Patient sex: F
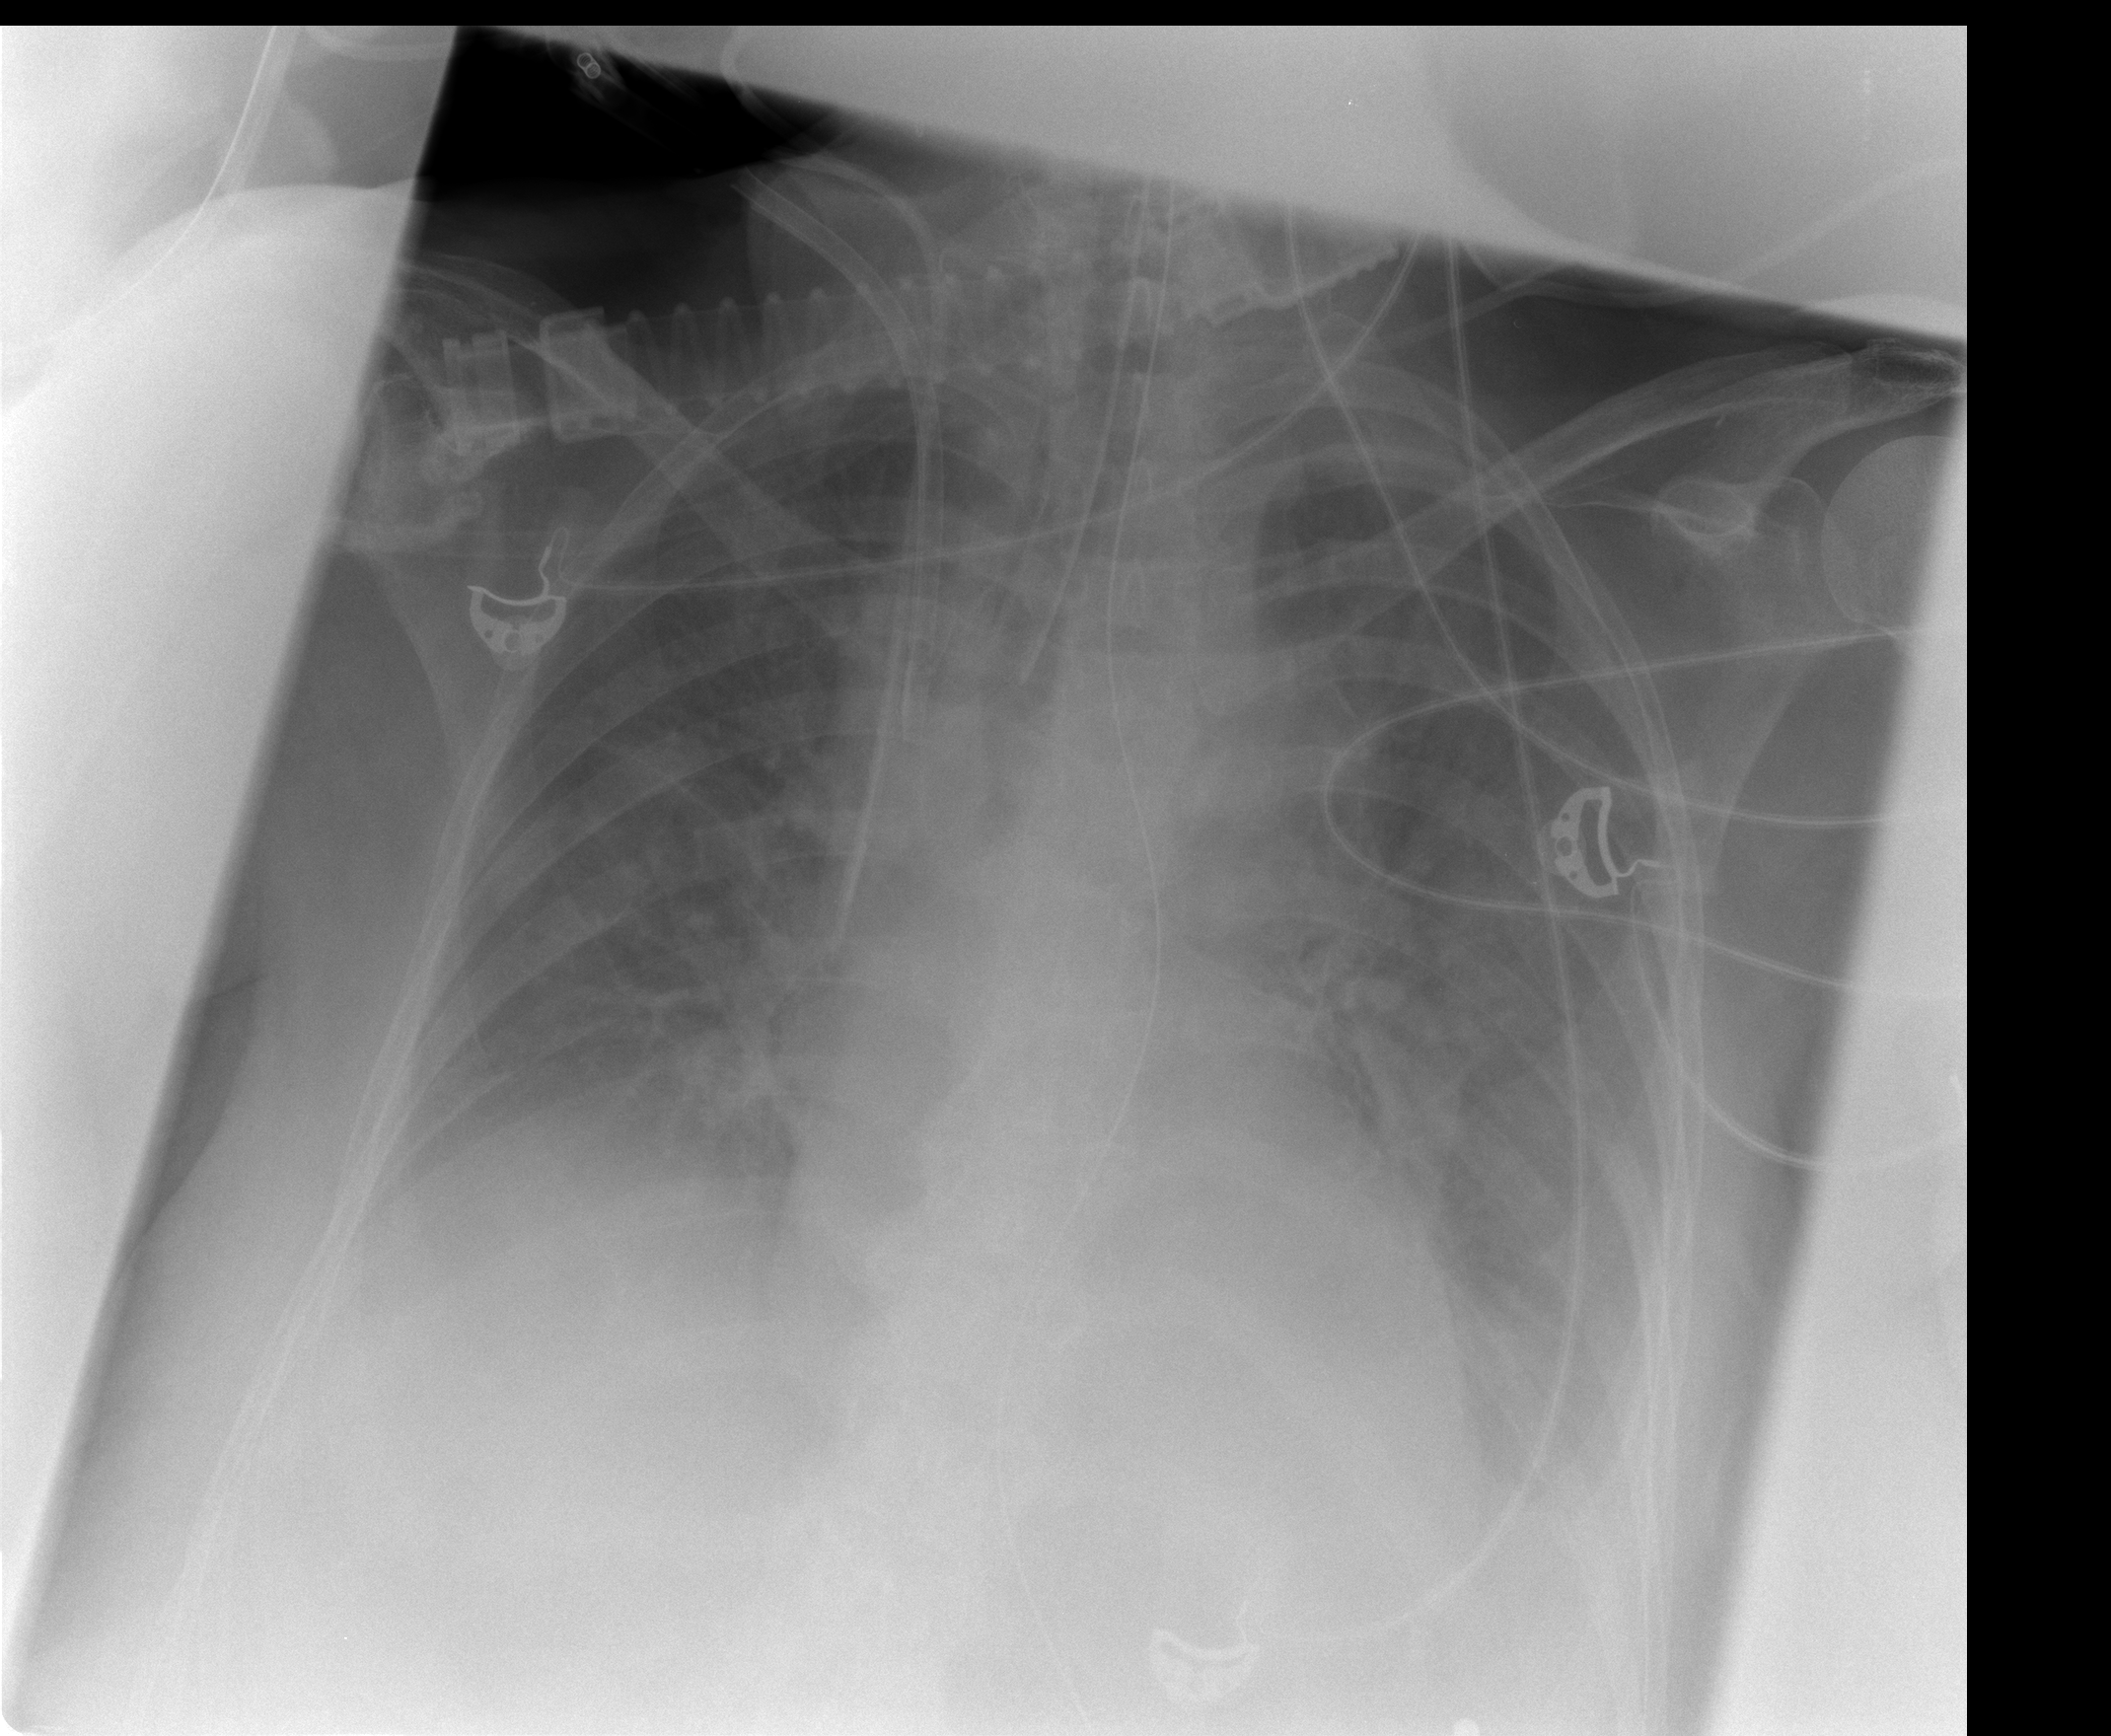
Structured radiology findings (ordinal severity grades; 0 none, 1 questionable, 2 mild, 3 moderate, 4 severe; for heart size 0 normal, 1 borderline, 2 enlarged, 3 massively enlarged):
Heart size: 2
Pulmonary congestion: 2
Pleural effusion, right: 2
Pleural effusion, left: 2
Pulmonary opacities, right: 0
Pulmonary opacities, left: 0
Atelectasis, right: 2
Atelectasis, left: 2